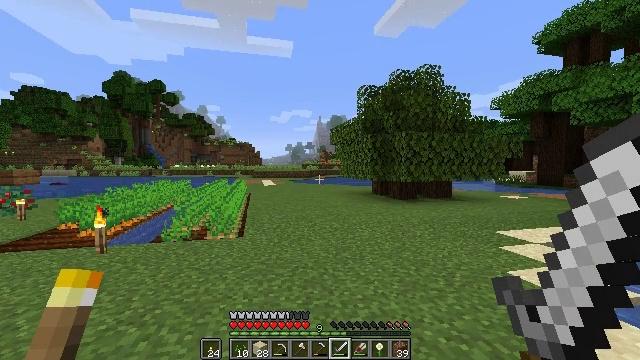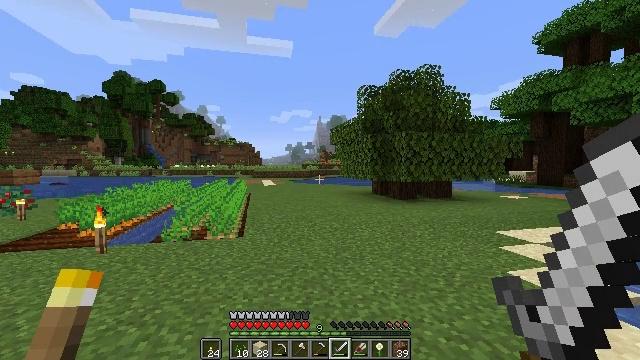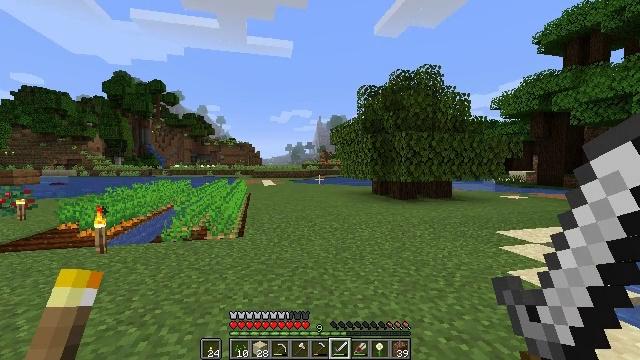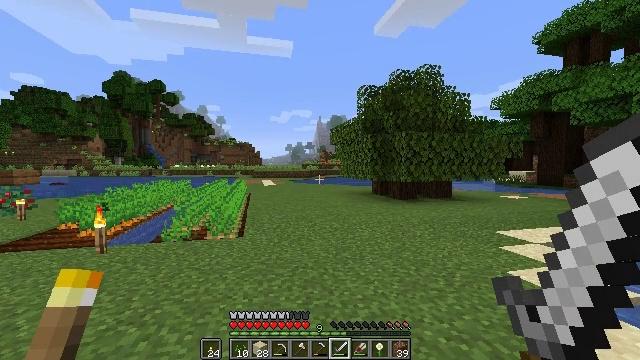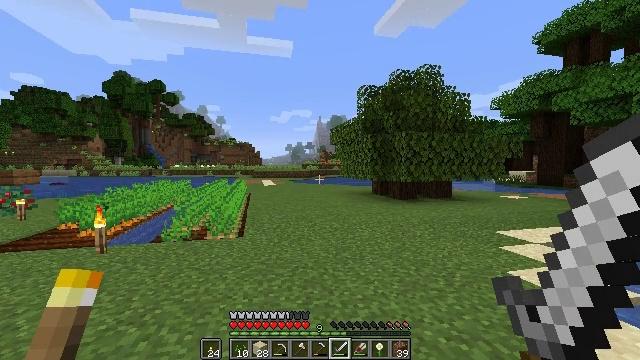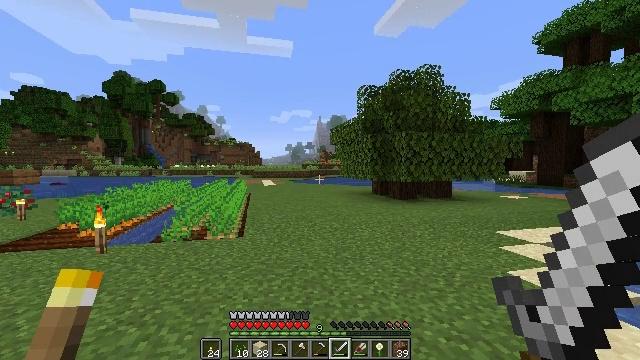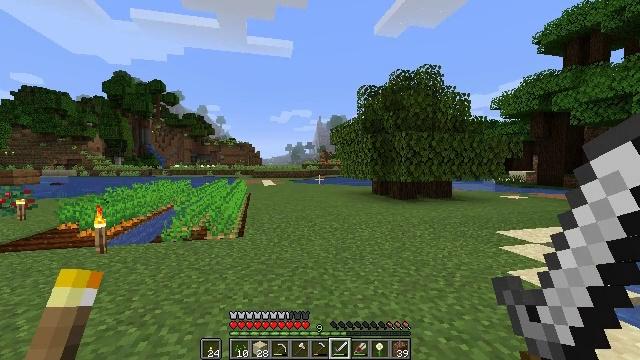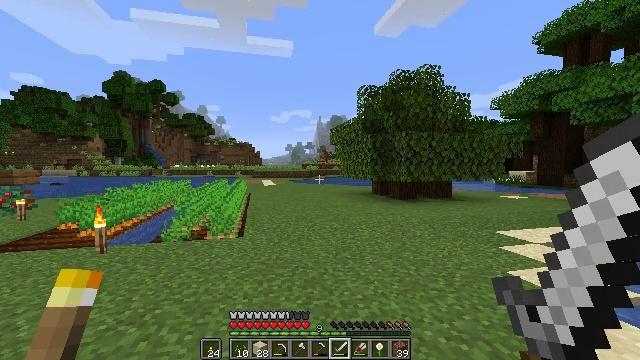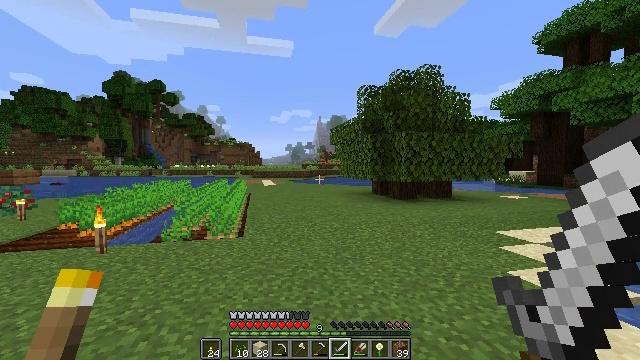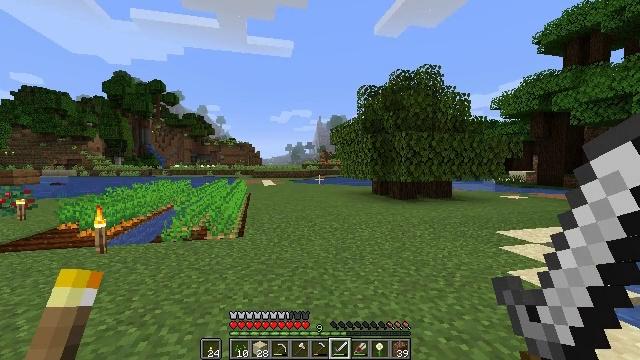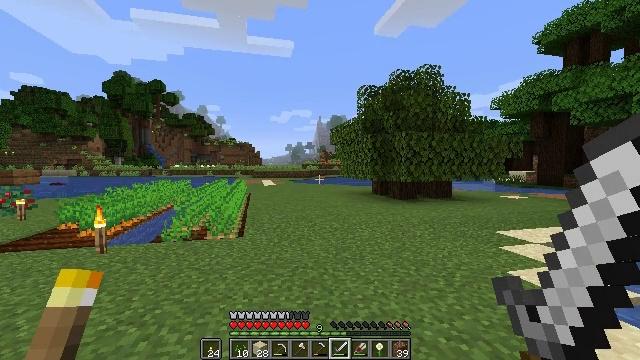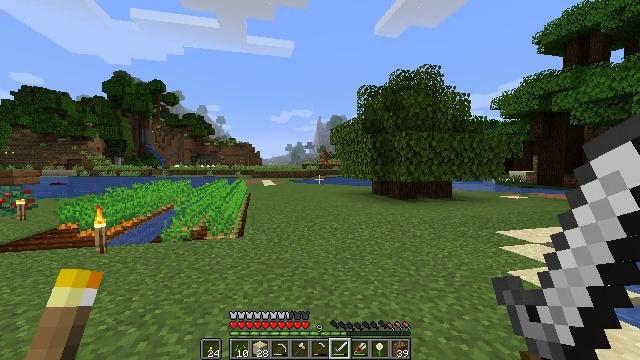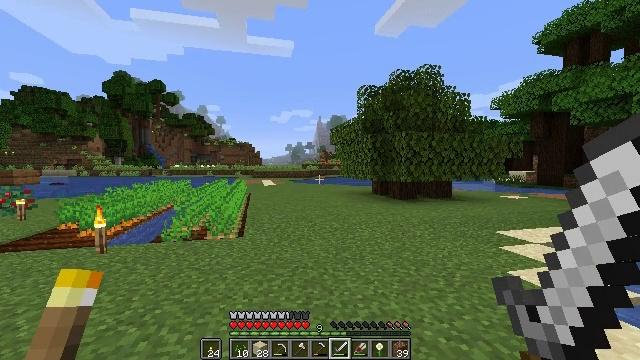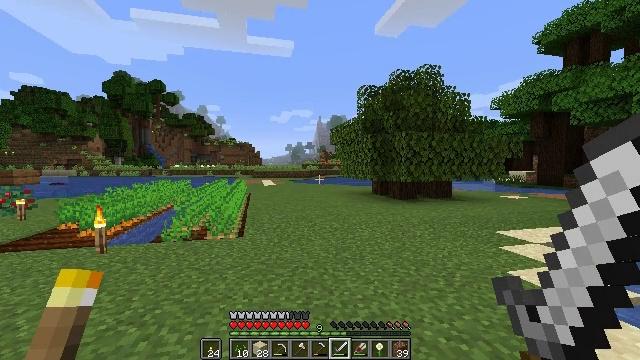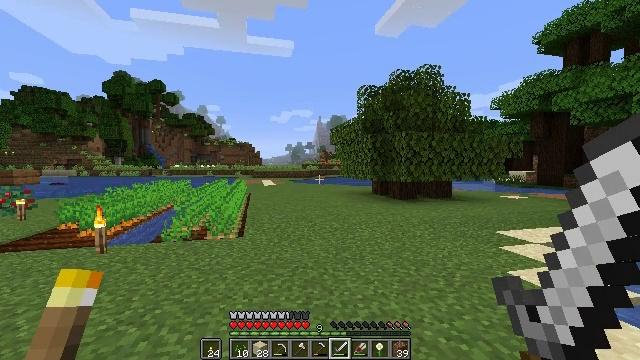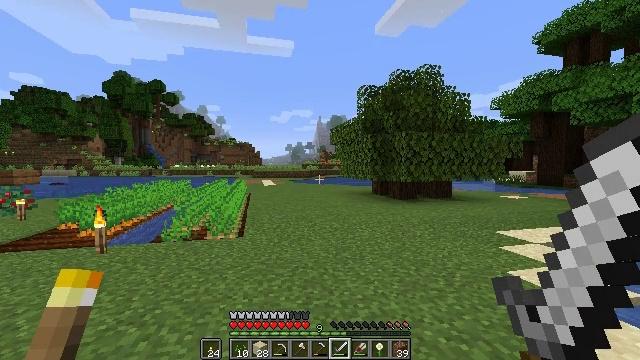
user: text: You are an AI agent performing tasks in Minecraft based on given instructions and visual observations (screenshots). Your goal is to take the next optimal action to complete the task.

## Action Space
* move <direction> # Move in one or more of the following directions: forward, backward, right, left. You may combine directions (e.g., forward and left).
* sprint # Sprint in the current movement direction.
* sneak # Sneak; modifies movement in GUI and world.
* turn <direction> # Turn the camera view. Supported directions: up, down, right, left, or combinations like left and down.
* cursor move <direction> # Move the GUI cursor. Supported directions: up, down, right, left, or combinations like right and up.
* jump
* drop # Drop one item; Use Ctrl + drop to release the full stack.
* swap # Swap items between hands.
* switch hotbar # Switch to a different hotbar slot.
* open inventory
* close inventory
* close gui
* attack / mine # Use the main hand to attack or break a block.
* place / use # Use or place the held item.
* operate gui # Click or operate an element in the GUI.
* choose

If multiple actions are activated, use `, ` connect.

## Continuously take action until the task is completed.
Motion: motion action
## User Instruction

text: Break the sand block.
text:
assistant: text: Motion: no_op
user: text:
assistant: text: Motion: no_op
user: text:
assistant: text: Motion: no_op
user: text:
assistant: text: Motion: no_op
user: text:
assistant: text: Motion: no_op
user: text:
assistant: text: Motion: no_op
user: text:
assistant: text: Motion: no_op
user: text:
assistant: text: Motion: no_op
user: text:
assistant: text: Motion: no_op
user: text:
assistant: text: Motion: no_op
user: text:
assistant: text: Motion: no_op
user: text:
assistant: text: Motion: no_op
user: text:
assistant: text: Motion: no_op
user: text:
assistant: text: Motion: no_op
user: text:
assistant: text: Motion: no_op
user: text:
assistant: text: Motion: no_op
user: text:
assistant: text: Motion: no_op
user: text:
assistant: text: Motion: no_op
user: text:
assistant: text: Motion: no_op
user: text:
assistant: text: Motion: no_op
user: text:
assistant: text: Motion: no_op
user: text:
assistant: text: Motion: no_op
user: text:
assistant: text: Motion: no_op
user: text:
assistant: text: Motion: no_op
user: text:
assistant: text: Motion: no_op
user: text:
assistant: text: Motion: no_op
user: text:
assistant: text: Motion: no_op
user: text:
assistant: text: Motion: no_op
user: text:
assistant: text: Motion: no_op
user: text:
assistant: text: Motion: no_op